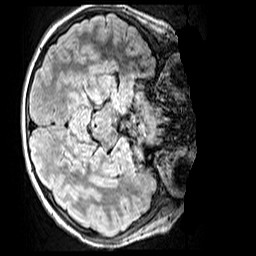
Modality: FLAIR
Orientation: axial
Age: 11
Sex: male
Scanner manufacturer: siemens
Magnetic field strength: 3 T
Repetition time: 5 s
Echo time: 0.388 s